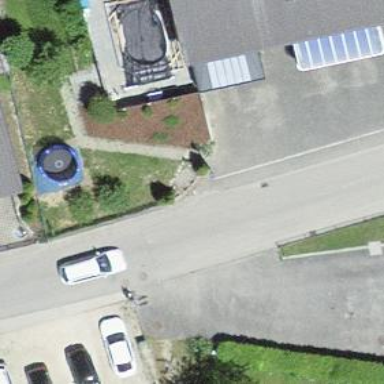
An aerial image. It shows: Footway.